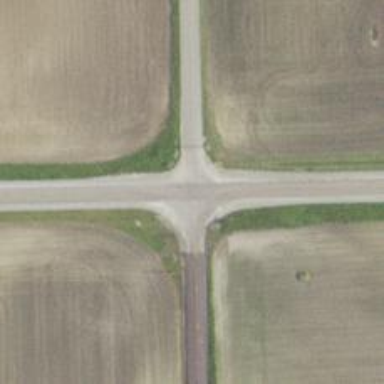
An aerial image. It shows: Secondary road.